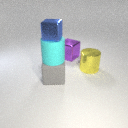
large cyan rubber cylinder above large gray rubber cube